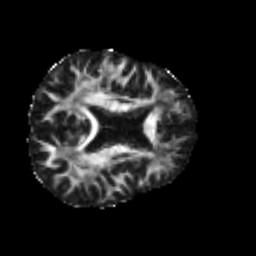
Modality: FA
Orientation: axial
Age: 48
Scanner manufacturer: philips
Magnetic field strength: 3 T
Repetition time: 8.6 s
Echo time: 0.127 s